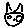
Label: cat